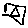
Label: triangle